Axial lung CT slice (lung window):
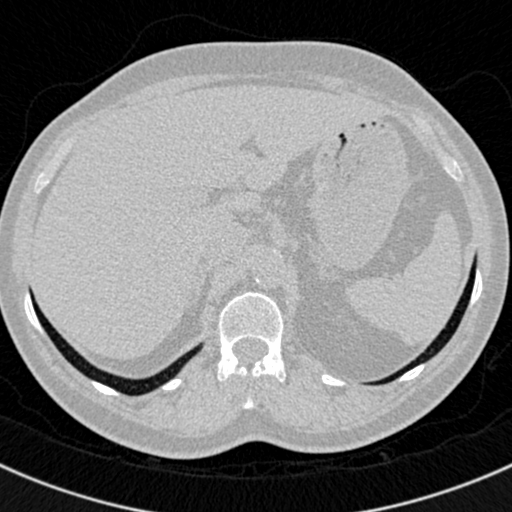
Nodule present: no